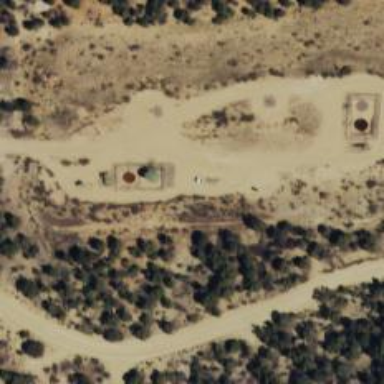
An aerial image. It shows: Storage tank with man-made structure.